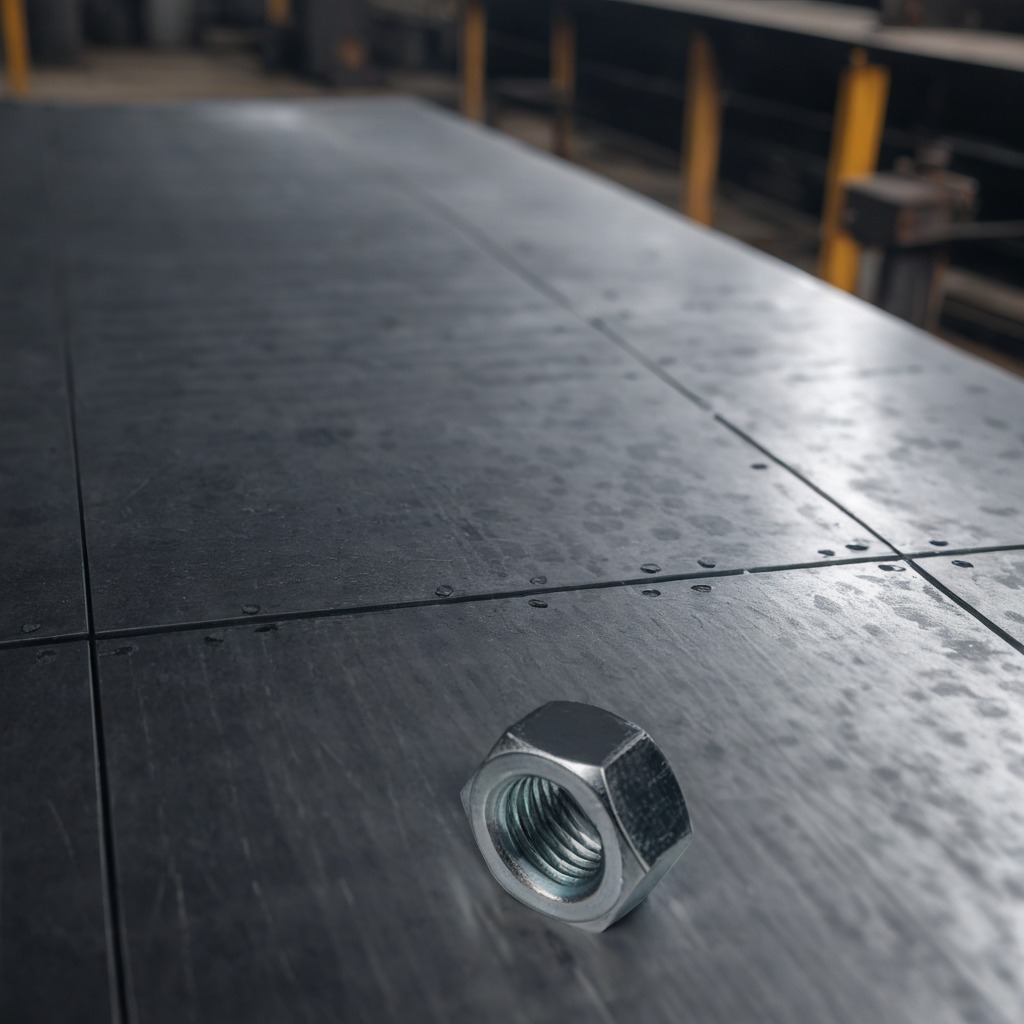
A metal nut lies on the cold steel table in a mining workshop.